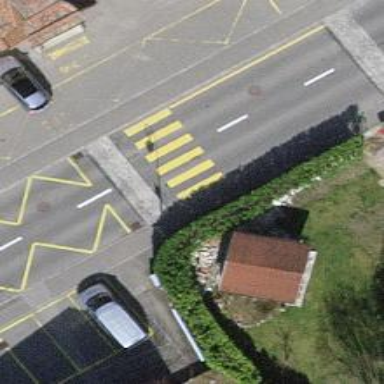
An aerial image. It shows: Bus stop with platform for public transport.